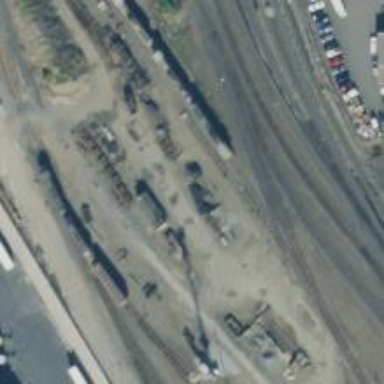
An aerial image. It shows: Railway yard in service.